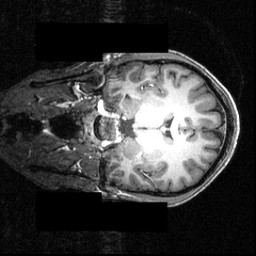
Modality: T1w
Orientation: coronal
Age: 21
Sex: male
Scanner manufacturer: siemens
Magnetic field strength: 3.951 T
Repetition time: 1.5 s
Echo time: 0.00335 s